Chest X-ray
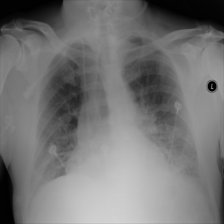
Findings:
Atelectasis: negative
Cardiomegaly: negative
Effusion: negative
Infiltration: negative
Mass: negative
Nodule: negative
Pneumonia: negative
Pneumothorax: negative
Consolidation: negative
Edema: negative
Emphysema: negative
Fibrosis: negative
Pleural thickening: negative
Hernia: negative